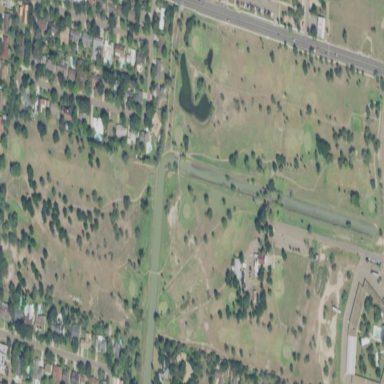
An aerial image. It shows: Golf course surrounded by greenery.